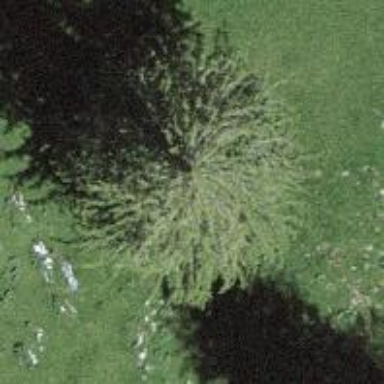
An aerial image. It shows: Single tag "natural: tree."